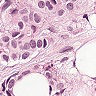
Metastatic tissue present: yes